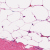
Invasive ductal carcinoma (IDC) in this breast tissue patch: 0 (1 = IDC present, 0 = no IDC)